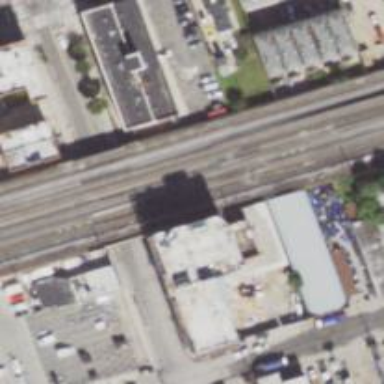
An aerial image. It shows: Railway bridge in rail yard. The rail on the bridge is electrified.